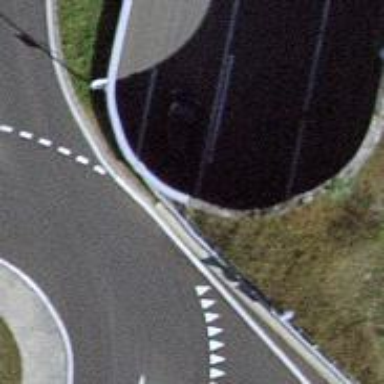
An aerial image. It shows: Tunnel on the motorway.